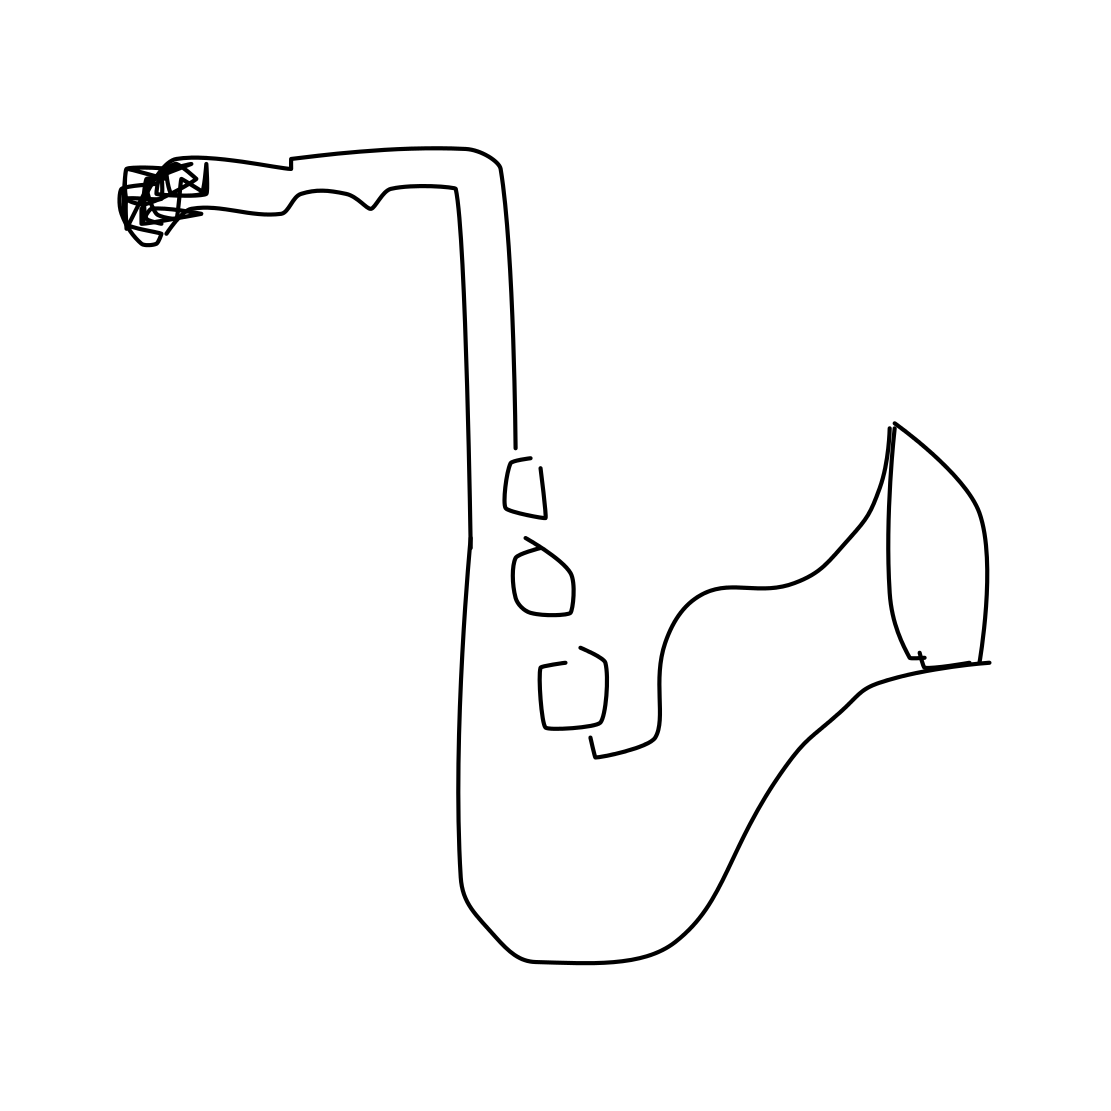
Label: saxophone